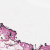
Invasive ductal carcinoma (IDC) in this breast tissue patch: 0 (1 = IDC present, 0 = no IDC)